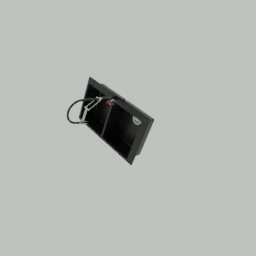
Label: appliances